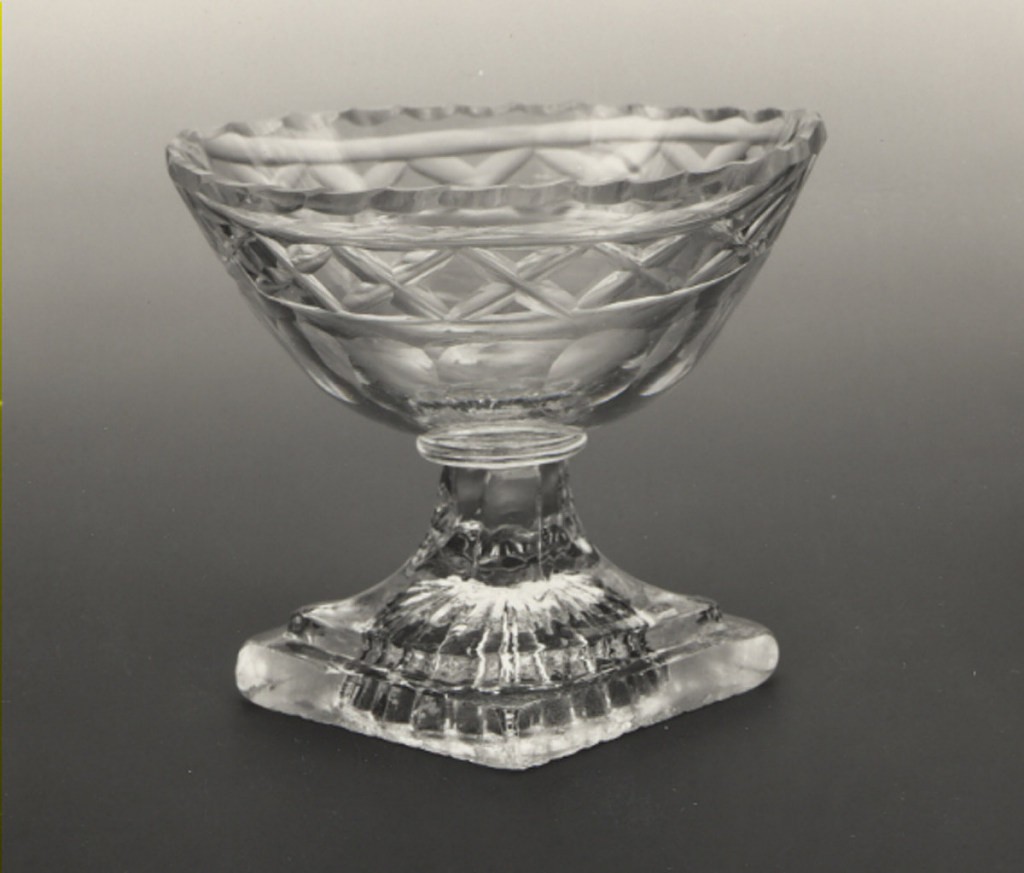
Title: salt
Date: ca. 1800
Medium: glass
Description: Oval bowl on tall spreading fluted stem, diamond-shaped base with molded star fluting on bottom; sides of bowl cut with scalloped edge, flat diamond band and a row of printies; glass greenish, bubbly.